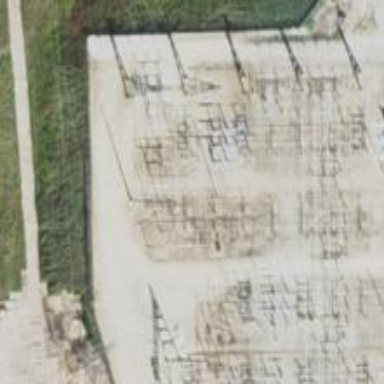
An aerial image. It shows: Switch used for power control.